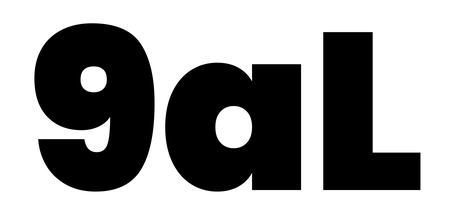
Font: Poppins-Black